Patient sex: M
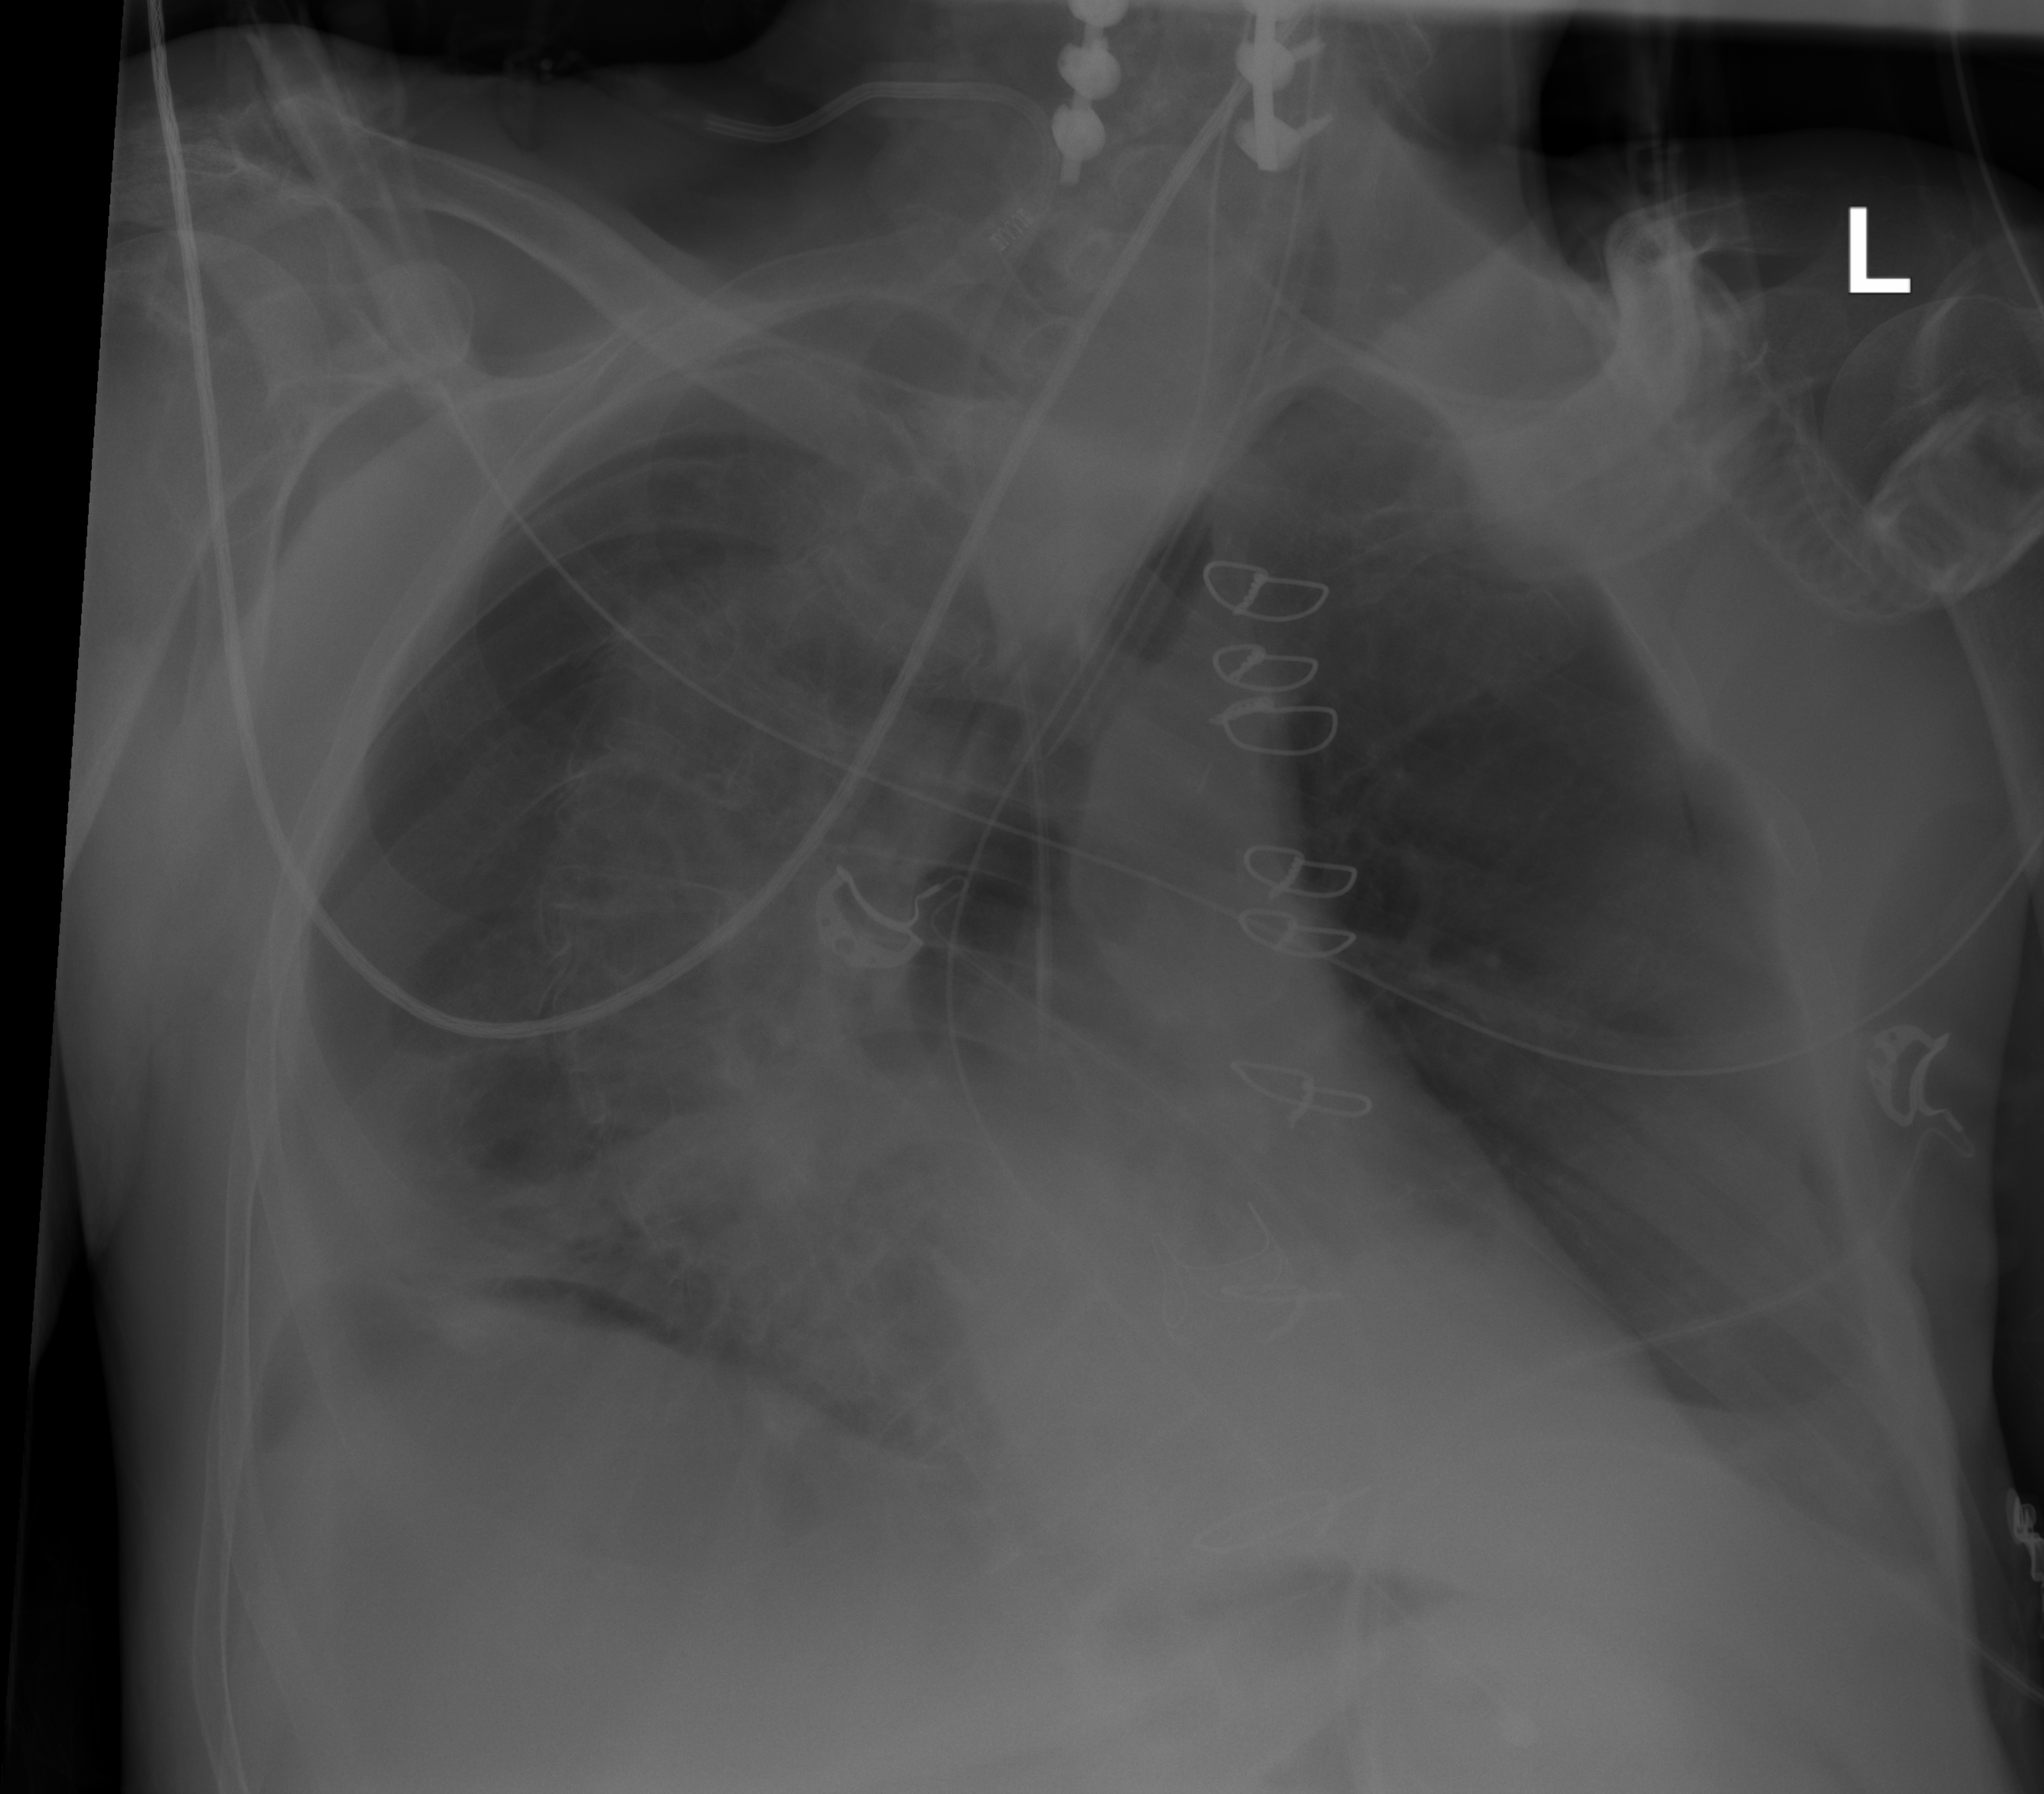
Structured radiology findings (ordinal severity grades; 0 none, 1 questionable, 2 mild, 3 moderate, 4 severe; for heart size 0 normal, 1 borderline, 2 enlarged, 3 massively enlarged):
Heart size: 0
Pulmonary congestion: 0
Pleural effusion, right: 2
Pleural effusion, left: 2
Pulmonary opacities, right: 0
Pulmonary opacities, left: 0
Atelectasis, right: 2
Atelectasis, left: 2